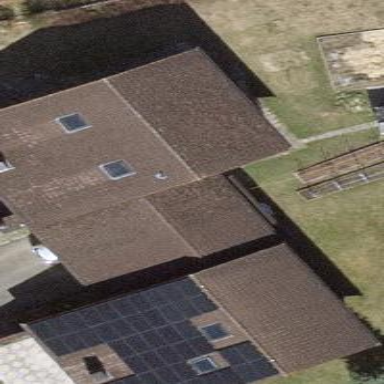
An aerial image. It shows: Semi-detached house.